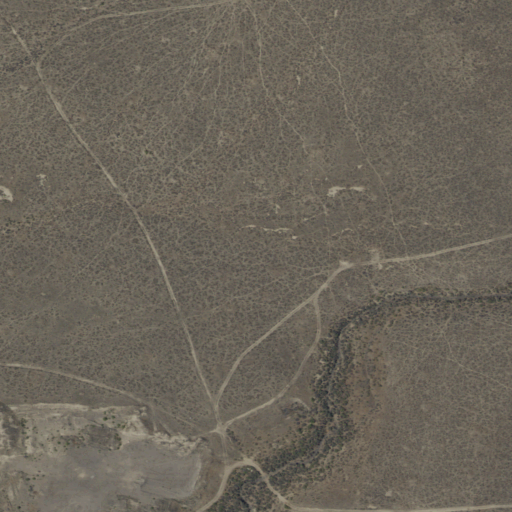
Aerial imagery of valley in California named Fortynine Canyon containing only shrub